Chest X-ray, PA view. Patient: 48 years old, sex M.
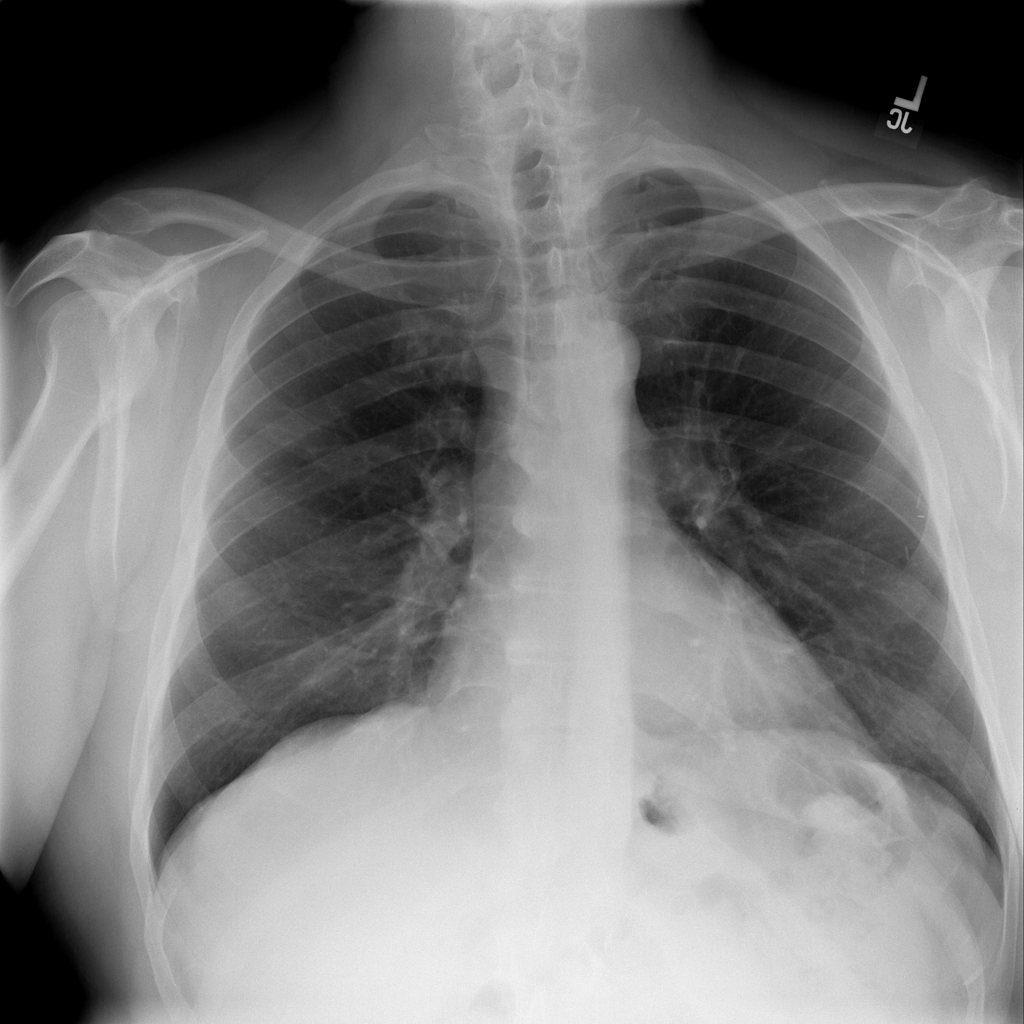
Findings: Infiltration